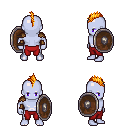
a pixel art fantasy rpg character, male body template, dark elf, purple skin, leather shoulder armor, red pants, light blonde mohawk hairstyle, cloth bracers, shield, four views (front, back, left, right), 2x2 character sprite sheet, small pixel art, hard edges, no anti-aliasing